Question: this is my page: <URL>. If you hover over the avatar image, you will visualize something like this:
On jsfiddle, width seems to be broken, on my browser works correctly. Anyway i would like to arrange those blue spans inside the box in the best way possible, adapting the outer div to their width and saving as much space as possible.
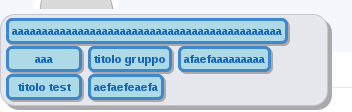
Answer: I can't seem to update your jsfiddle, jsfiddle's been kind of a mess today, even though I was able to use it to write this code.
(edit - works after logging in): <URL>
I am not sure if there's a CSS way to do what you want, but here is some script that seems to work. Basically, you check the actual rightmost position of each span and keep track of the largest one, then set the width based on that.
Note that the maximum size of the div was being constrained by "max-width:28%" which is what was messing it up in JSFiddle - remove that from your styles and replace with an absolute pixel value.
'''
$(".username").hoverIntent({
over: function(e) {
var minLeft, maxWidth = 0,
list = $(this).find(".title_list");
// start the fadeIn first otherwise the positions won't be available
list.fadeIn(300);
list.find('span').each(function() {
var left = $(this).position().left,
width = $(this).outerWidth() + left;
if (maxWidth < width) {
maxWidth = width;
}
});
list.css("width", maxWidth);
},
out: function(e) {
$(this).find(".title_list").fadeOut(300);
},
timeout: 3000
});
'''